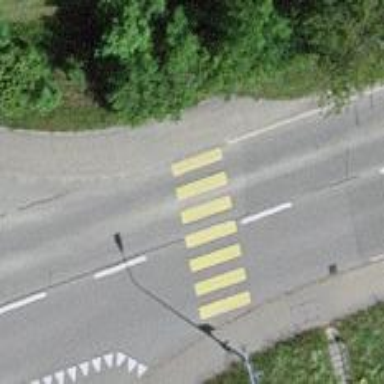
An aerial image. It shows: Marked road crossing.